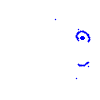
Particle: proton